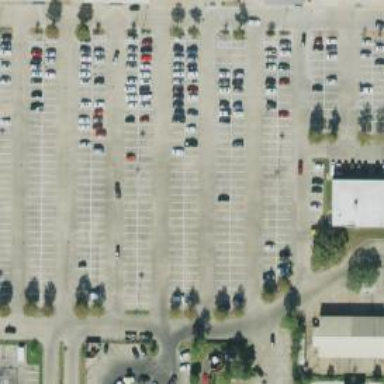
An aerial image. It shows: Parking space is available.